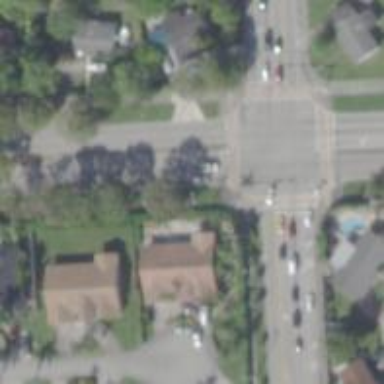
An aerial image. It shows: Crossing with line markings on the road.